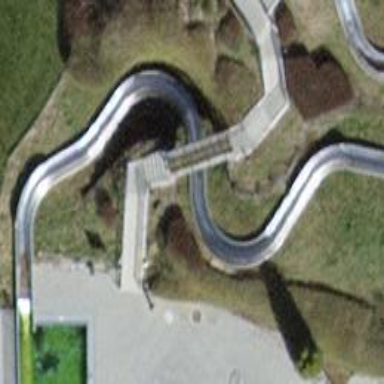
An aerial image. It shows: Bridge near playground featuring slide.